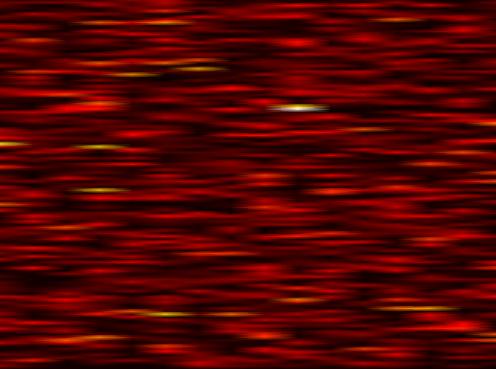
Label: UFMC